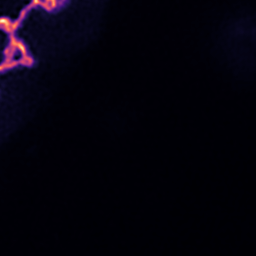
Label: Super-resolution ER image